Aerial crown-view tile of a tropical tree (Barro Colorado Island, Panama), acquired 20240611:
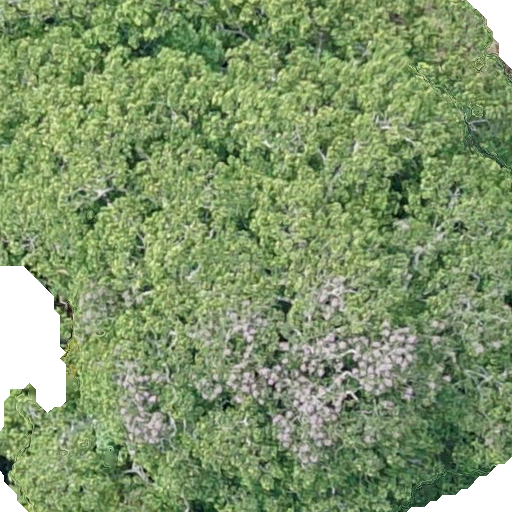
Species: Dipteryx oleifera
GBIF accepted scientific name: Dipteryx oleifera
Crown area: 604.409 m²